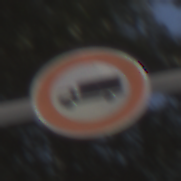
Verkehrszeichen: VerbotFuerKraftfahrzeugeUeberDreiKommaFuenfTonnen
Umgebung: Outdoor, Nature
Tageszeit: MorningAfternoon
Wetter: Clear
Licht: Natural
Jahreszeit: NotSpecified
Kontrast: HighContrast